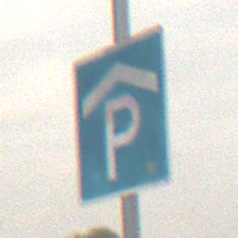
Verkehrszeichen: Parkhaus
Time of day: MorningAfternoon
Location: Outdoor (Suburban)
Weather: Overcast
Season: NotSpecified
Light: Natural